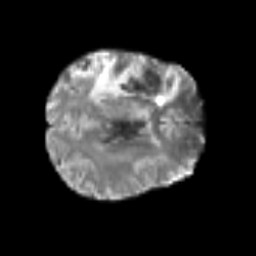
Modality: T2w
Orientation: axial
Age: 68
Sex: male
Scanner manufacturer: siemens
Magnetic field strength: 3 T
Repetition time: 6.1 s
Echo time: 0.101 s